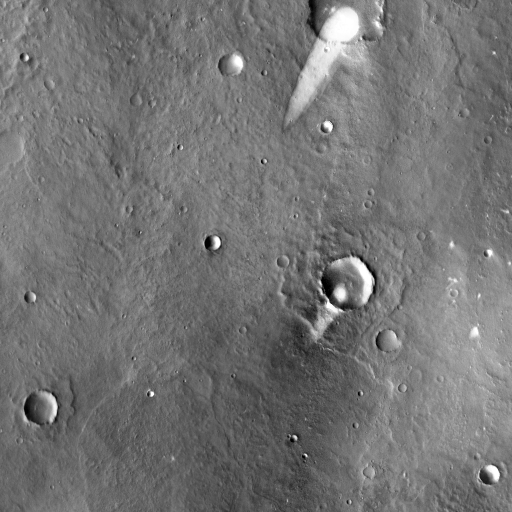
Crater classes present: Background, Other, Buried, Secondary